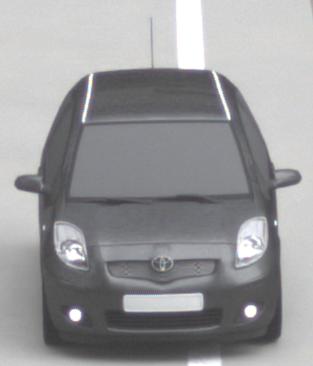
Make: Toyota
Model: Yaris 1.0
Detailed model: Yaris (XP13)
Model produced from: 2011/10
Model produced until: 2014/08
Doors: 3
Color: gray
Road condition: dry road
Daytime: midday
Contrast: low contrast